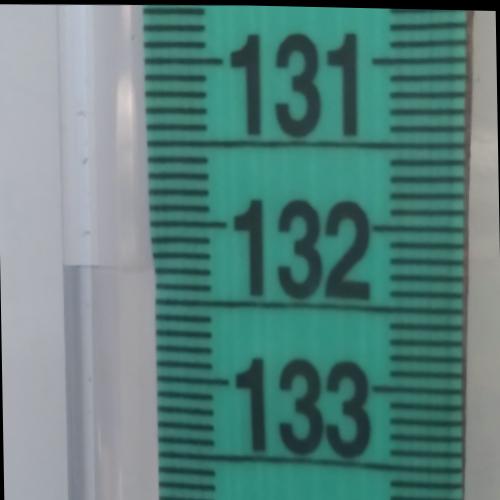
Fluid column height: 132.3 cm